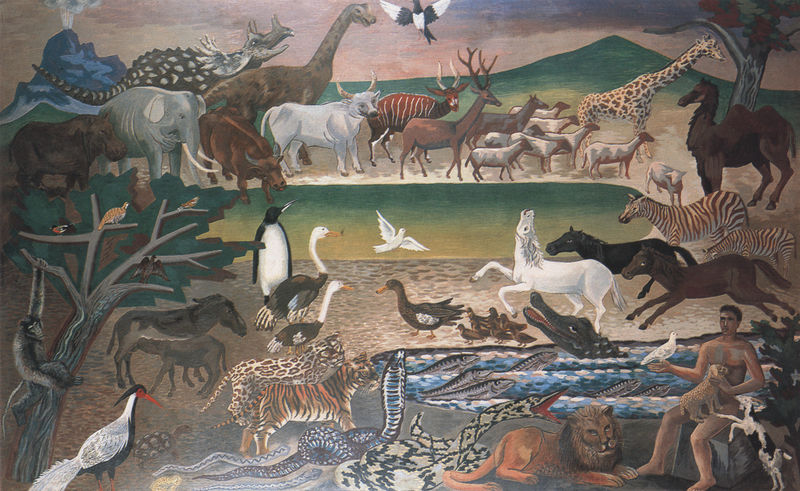
Titel: Il paradiso terrestre
Künstler: Gino Severini
Institution: Privatsammlung
Schlagwörter: akt, baum, berg, blau, flügel, gott, himmel, körper, mann, nackt, vogel, wasser, weiß, wolken, bäume, gelb, grün, landschaft, menschen, ocker, see, sitzen, äste, braun, grau, holz, orange, schwarz, strasse, boa, gras, hund, rot, tier, tiere, weg, wiese, beige, flächig, bibel, knoten, mensch, stein, taube, ast, ebene, erde, hügel, nass, spiegelung, vögel, zweige, busch, gewässer, pfad, boden, pflanzen, tal, esel, pferd, pferde, affe, garten, mähne, rappe, farbig, wellen, ente, schwan, sitz, laufen, berge, fels, gebirge, modern, zug, herde, kuh, rind, naiv, flut, gestreift, streifen, abstrahiert, rousseau, punkte, adam, paradies, schaf, glaube, religion, vulkan, schwimmen, nack, illustration, schlange, pfau, reiher, tierpark, zoo, frieden, schimmel, vereinfacht, fisch, leben, fleigen, hirsch, sündenfall, altes testament, echse, krokodil, eden, brauner, schwänze, löwe, entlein, hörner, geweih, schafe, ochse, ziege, plakativ, sakral, drache, fische, testament, leopard, elfenbein, elefant, paare, kamel, tiger, säugetiere, arche, arche noah, noah, stoßzähne, dinosaurier, steinbock, büffel, antilope, kinderbild, sintflut, nilpferd, gnu, störche, reptilien, dino, saurier, zebra, höcker, cobra, giraffe, kreichen, pinguin, kilimandscharo, anstellen, entenkinder, kleine enten, leoparn, nackter mensch, sakrale malerei, sctier, sionsaurier, zebras